Field crop: tomato
Growth stage: 1
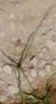
Species: cyperus